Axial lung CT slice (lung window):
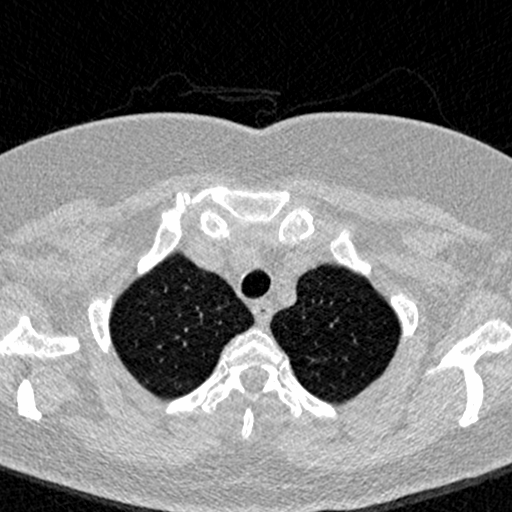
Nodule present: no